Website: crate-barrel
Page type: receipt
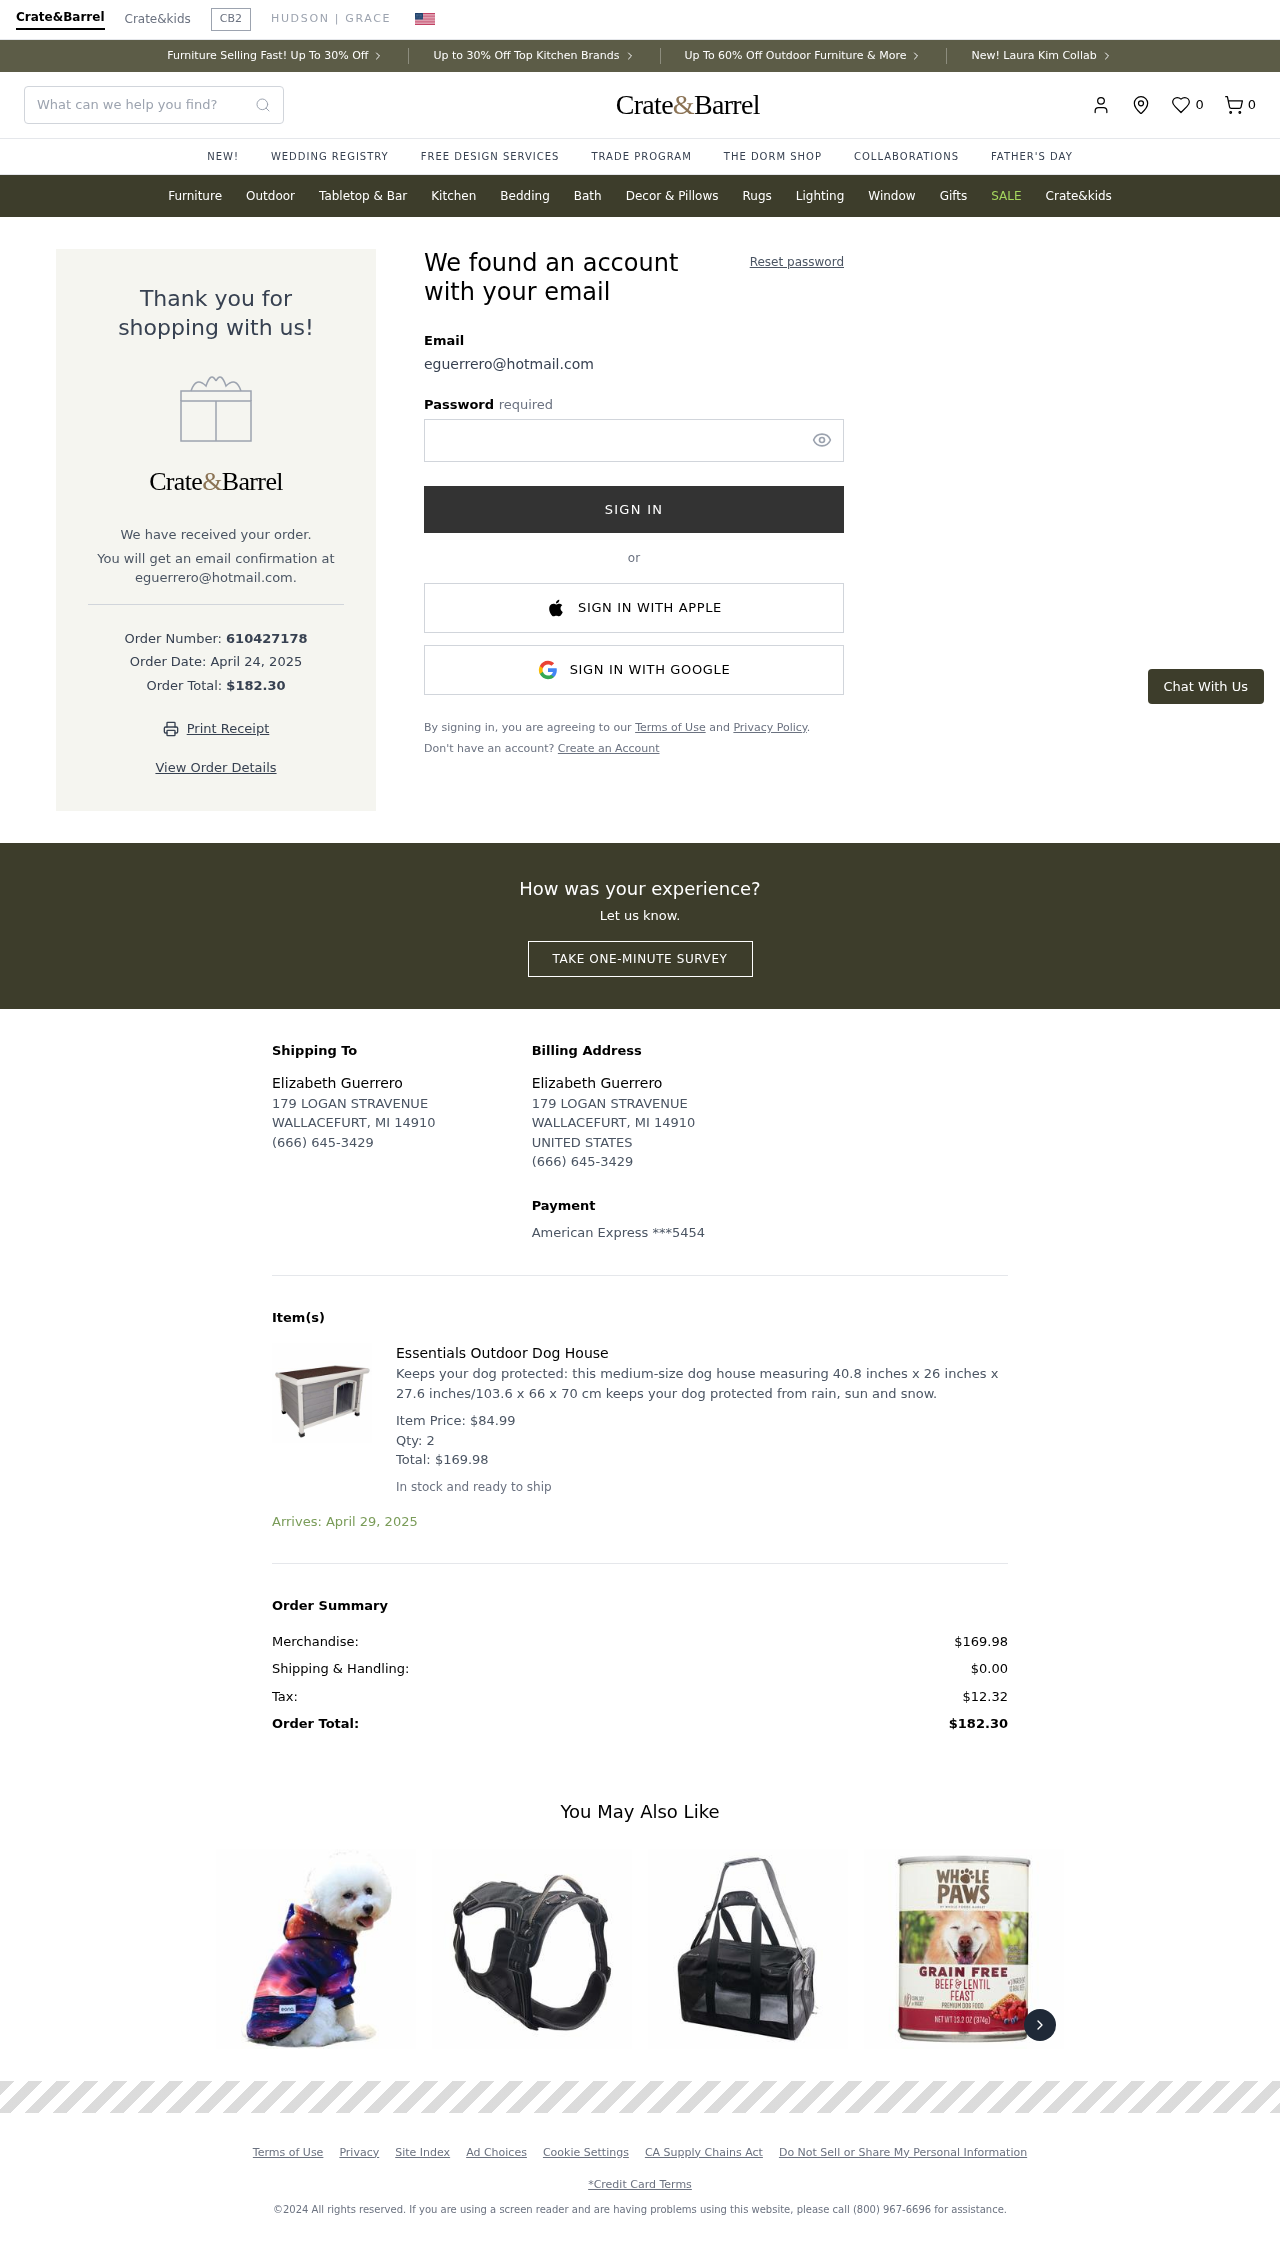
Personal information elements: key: PII_CARD_LAST4
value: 5454
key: PII_CARD_TYPE
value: American Express
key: PII_COUNTRY
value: UNITED STATES
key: PII_EMAIL
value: eguerrero@hotmail.com
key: PII_FULLNAME
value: Elizabeth Guerrero
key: PII_STREET
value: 179 LOGAN STRAVENUE
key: PII_EMAIL2
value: eguerrero@hotmail.com
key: PII_CITY_STATE_ZIP
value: WALLACEFURT, MI 14910
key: PII_PHONE
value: (666) 645-3429
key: PII_FULLNAME2
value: Elizabeth Guerrero
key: PII_STREET2
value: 179 LOGAN STRAVENUE
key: PII_POSTCODE
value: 14910
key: PII_STATE_ABBR
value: MI
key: PII_POSTCODE_FULL
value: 14910
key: PII_LOCATION19_POSTCODE_EXT
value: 1491
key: PII_POSTCODE_NUMERIC
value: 14910
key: PII_LOCATION19_POSTCODE_EXT_NUMERIC
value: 1491
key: PII_PHONE2
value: (666) 645-3429
Product elements: key: PRODUCT1_DESC
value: Keeps your dog protected: this medium-size dog house measuring 40.8 inches x 26 inches x 27.6 inches/103.6 x 66 x 70 cm keeps your dog protected from rain, sun and snow.
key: PRODUCT1_NAME
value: Essentials Outdoor Dog House
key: PRODUCT1_PRICE
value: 84.99
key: PRODUCT1_QUANTITY
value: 2
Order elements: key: ORDER_NUM_ITEMS
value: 0
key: ORDER_ID
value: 610427178
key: ORDER_DATE
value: April 24, 2025
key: ORDER_TOTAL
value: $182.30
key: ORDER_ITEM_TOTAL
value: $169.98
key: ORDER_DELIVERY_DATE
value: Arrives: April 29, 2025
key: ORDER_SUBTOTAL
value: $169.98
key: ORDER_SHIPPING_COST
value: $0.00
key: ORDER_TAX
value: $12.32
Search elements: key: HEADER_SEARCH
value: What can we help you find?
Other elements: key: FAVORITES_COUNT
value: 0